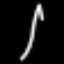
Label: The Eiffel Tower